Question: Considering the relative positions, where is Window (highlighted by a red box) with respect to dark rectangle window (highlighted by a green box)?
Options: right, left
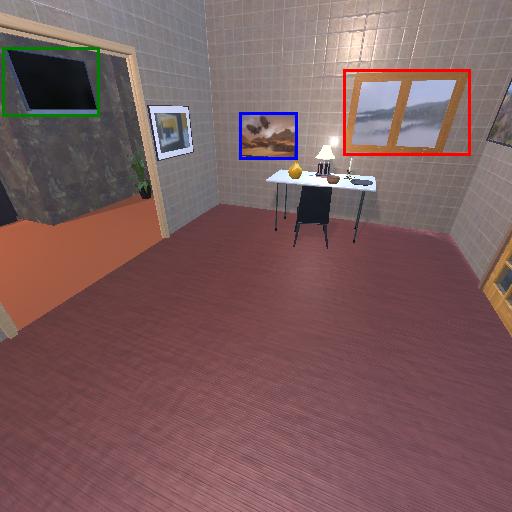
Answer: right